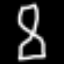
Label: hourglass